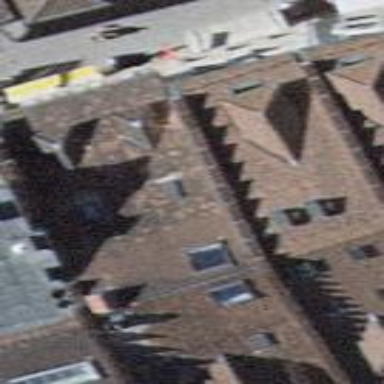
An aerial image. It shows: Residential building consisting of apartments with gabled roof oriented across. The roof is maroon in color while the building itself is wheat-colored.